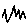
Label: zigzag